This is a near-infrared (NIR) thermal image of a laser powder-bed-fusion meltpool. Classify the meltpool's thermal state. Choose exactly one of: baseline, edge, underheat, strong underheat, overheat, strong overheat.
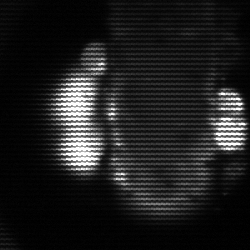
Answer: strong underheat